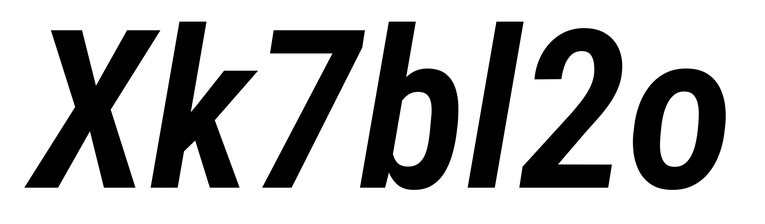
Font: Roboto-Italic_Condensed_SemiBold_Italic